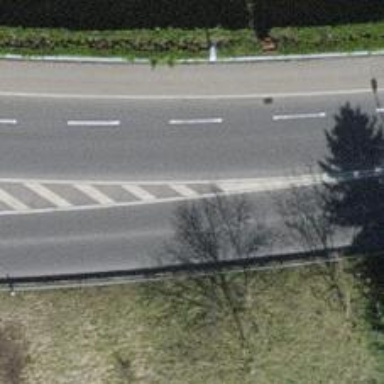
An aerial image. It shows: Secondary road.